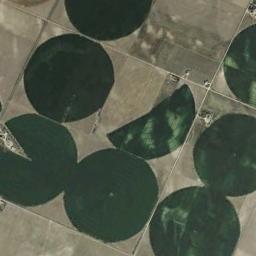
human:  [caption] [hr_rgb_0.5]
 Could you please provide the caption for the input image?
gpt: There are four round fields .

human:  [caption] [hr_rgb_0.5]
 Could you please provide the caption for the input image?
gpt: Some green circle farmland are in the bare land .

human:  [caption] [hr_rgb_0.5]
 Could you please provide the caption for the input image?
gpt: Several circular green fields with full, Semi-circle, And semi-circle shapes .

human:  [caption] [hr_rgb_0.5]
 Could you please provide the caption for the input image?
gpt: Several dark green circular or fan-shaped farmlands are neatly arranged on the wasteland .

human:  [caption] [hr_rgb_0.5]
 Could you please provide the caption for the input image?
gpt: There are some green circular farmlands of the same size .